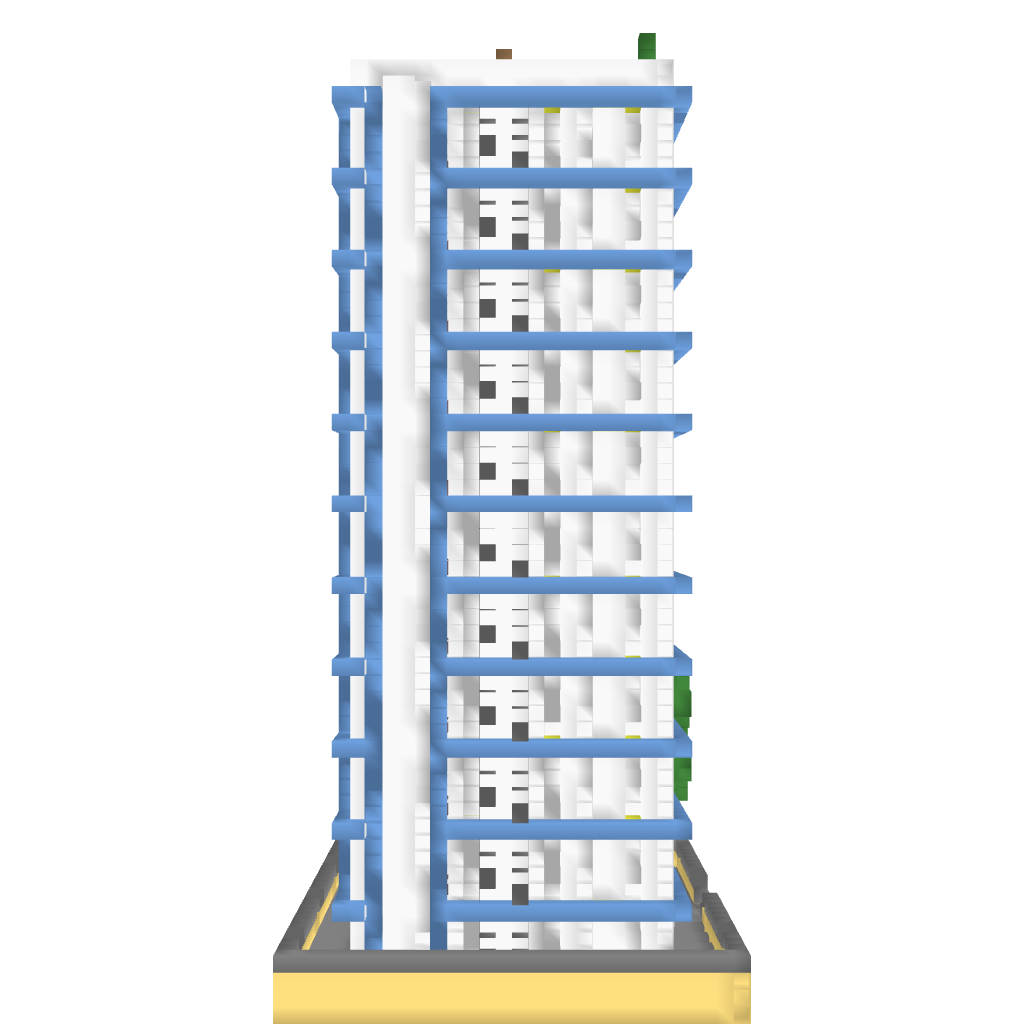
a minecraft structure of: Modern Residential Skyscraper high quality